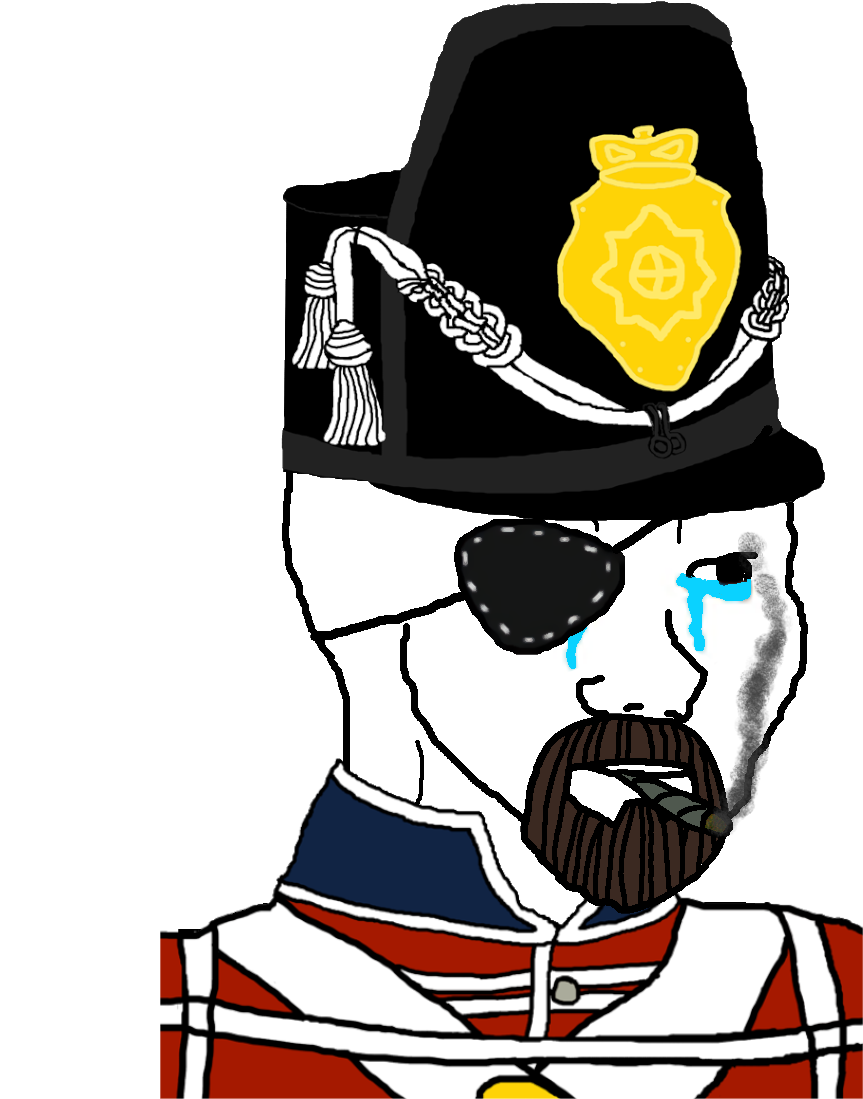
Label: 5_Crying_Wojak